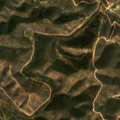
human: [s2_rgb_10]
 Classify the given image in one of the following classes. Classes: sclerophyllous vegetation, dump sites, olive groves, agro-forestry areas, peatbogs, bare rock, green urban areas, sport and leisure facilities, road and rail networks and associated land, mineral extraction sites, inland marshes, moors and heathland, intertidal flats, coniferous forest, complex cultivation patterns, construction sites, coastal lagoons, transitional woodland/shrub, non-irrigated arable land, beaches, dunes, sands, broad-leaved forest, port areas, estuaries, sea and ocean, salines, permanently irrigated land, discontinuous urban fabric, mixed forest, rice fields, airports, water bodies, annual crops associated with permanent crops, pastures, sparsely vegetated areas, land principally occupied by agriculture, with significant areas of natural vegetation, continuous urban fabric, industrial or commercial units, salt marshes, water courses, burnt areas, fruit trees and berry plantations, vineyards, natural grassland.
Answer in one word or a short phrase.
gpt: sclerophyllous vegetation, transitional woodland/shrub